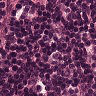
Metastatic tissue present: no